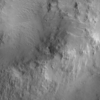
Label: not_dusty